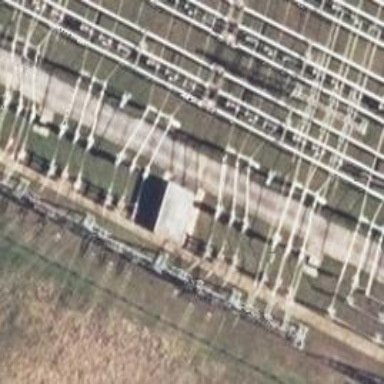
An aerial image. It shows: Outdoor switch with three cables connected.